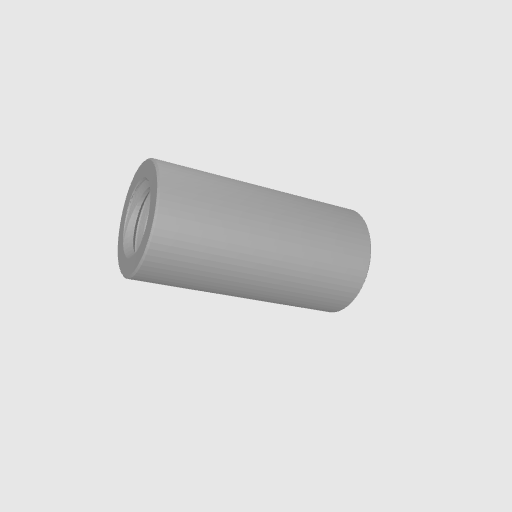
Part: Standoff6OD12